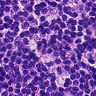
Metastatic tissue present: no